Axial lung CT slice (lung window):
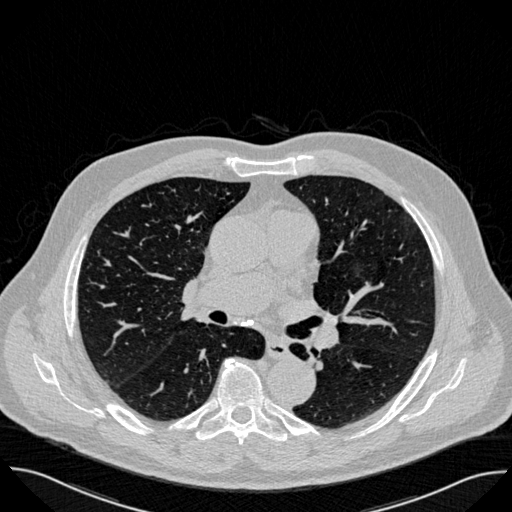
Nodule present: no